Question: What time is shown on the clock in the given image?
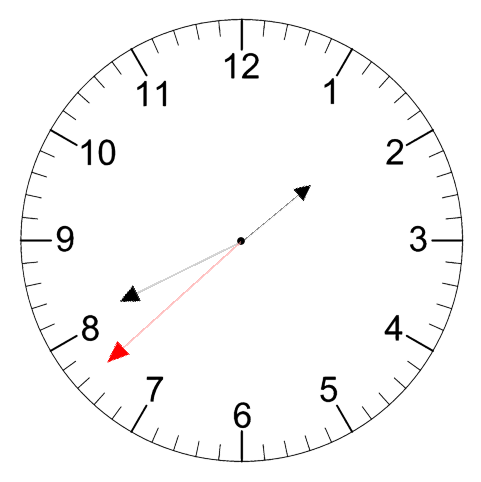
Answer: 01:40:38